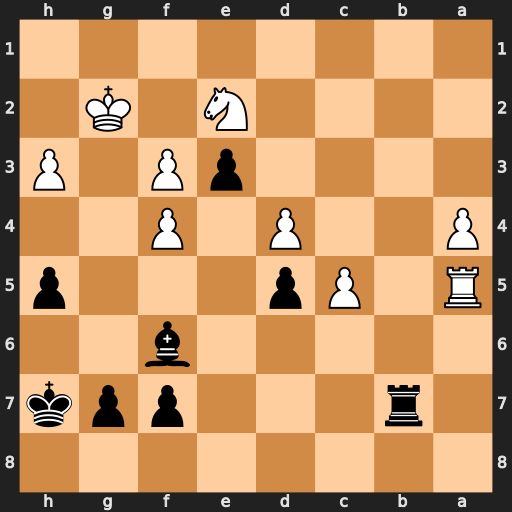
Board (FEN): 8/1r3ppk/5b2/R1Pp3p/P2P1P2/4pP1P/4N1K1/8
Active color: b
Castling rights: -
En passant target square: -
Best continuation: Rb2 Kf1 Rb1+